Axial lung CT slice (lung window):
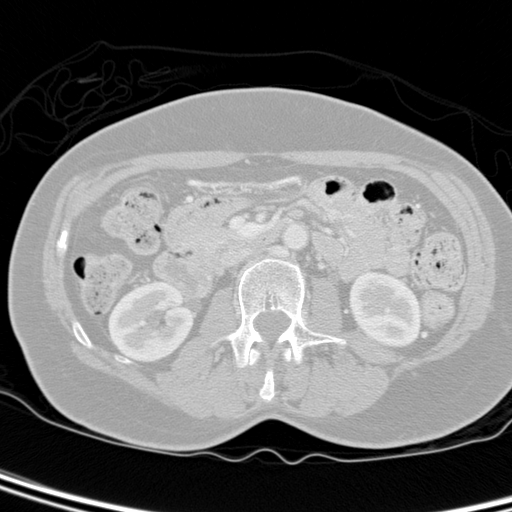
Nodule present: no